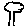
Label: tree